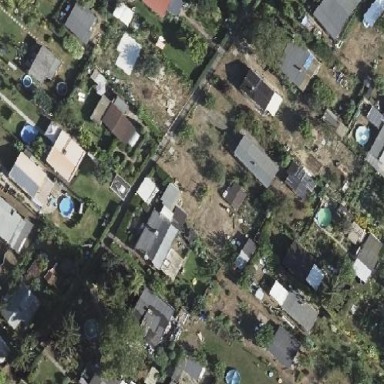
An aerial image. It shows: Plot in the allotments.